Question: So I want to create some detail content in UIView(320,470) that taller than Viewport (320, 367).
I create it separated in IB like (see pic.). Everything looks OK until I setContentSize to make the UIScrollView scrollable..
This is my code placed in 'ViewDidLoad'
'''
CGRect frame = self.uiContent.frame;
[self.uiScrollView addSubview:self.uiContent];
[self.uiScrollView setContentSize:frame.size];
'''
The content is scrolled with animation to middle after setContentSize is called.. How to prevent that auto-scroll?

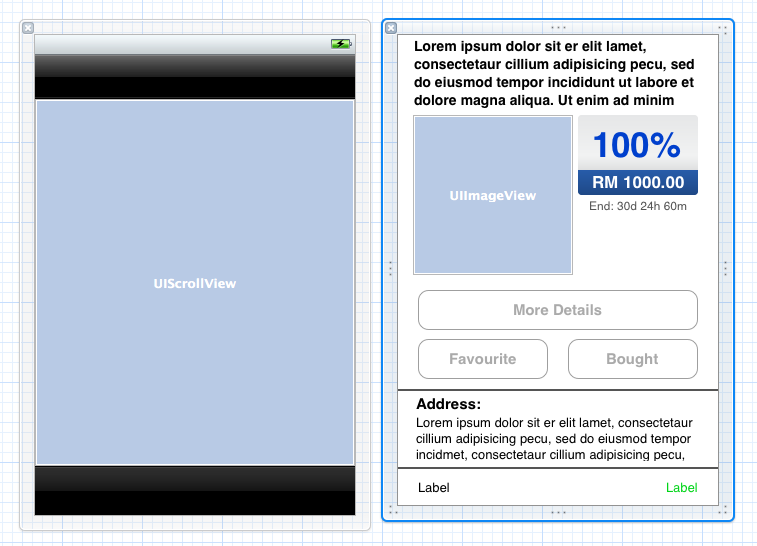
Answer: I found the culprit.. It was 'UITextView'. Sorry if I don't mention I use UITextView for multiline label under address label.
Quoting "Taketo Sano" on other question : <URL>
> I've investigated how the auto-scroll is done by tracking the
call-trace, and found that an internal [UIFieldEditor
scrollSelectionToVisible] is called when a letter is typed into the
UITextField. This method seems to act on the UIScrollView of the
nearest ancestor of the UITextField.
'UIScrollView' is auto scrolled to 'UITextView' when 'UITextView' text is changed. So I found the solution by subclassing 'UIScrollview' and override
'''
- (void)scrollRectToVisible:(CGRect)rect animated:(BOOL)animated {
'''
and return nothing to disable the auto scroll... If you plan to use it in future, just use a bool variable to enable / disable it by using
'''
- (void)scrollRectToVisible:(CGRect)rect animated:(BOOL)animated {
if (!self.disableAutoScroll) {
[super scrollRectToVisible:rect animated:animated];
}
}
'''
so you can disable the autoscroll before you change the UITextView by code and enable it after.